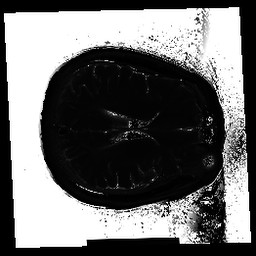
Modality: T2map
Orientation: axial
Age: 38
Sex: male
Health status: ill